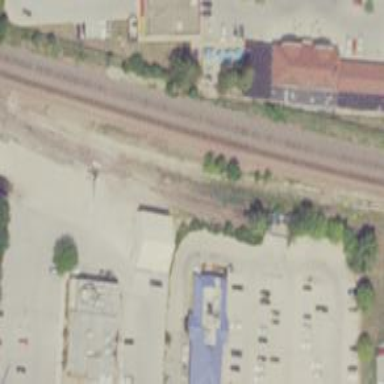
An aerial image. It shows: Railway spur service.